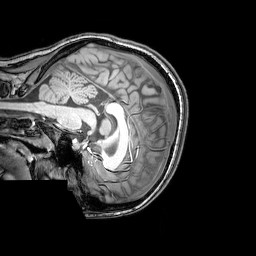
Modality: T1w
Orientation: sagittal
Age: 23
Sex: female
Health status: healthy
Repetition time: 0.081 s
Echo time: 0.037 s